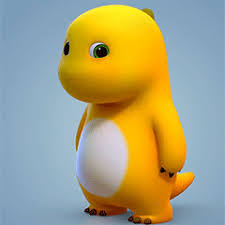
Label: nailong